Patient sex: F
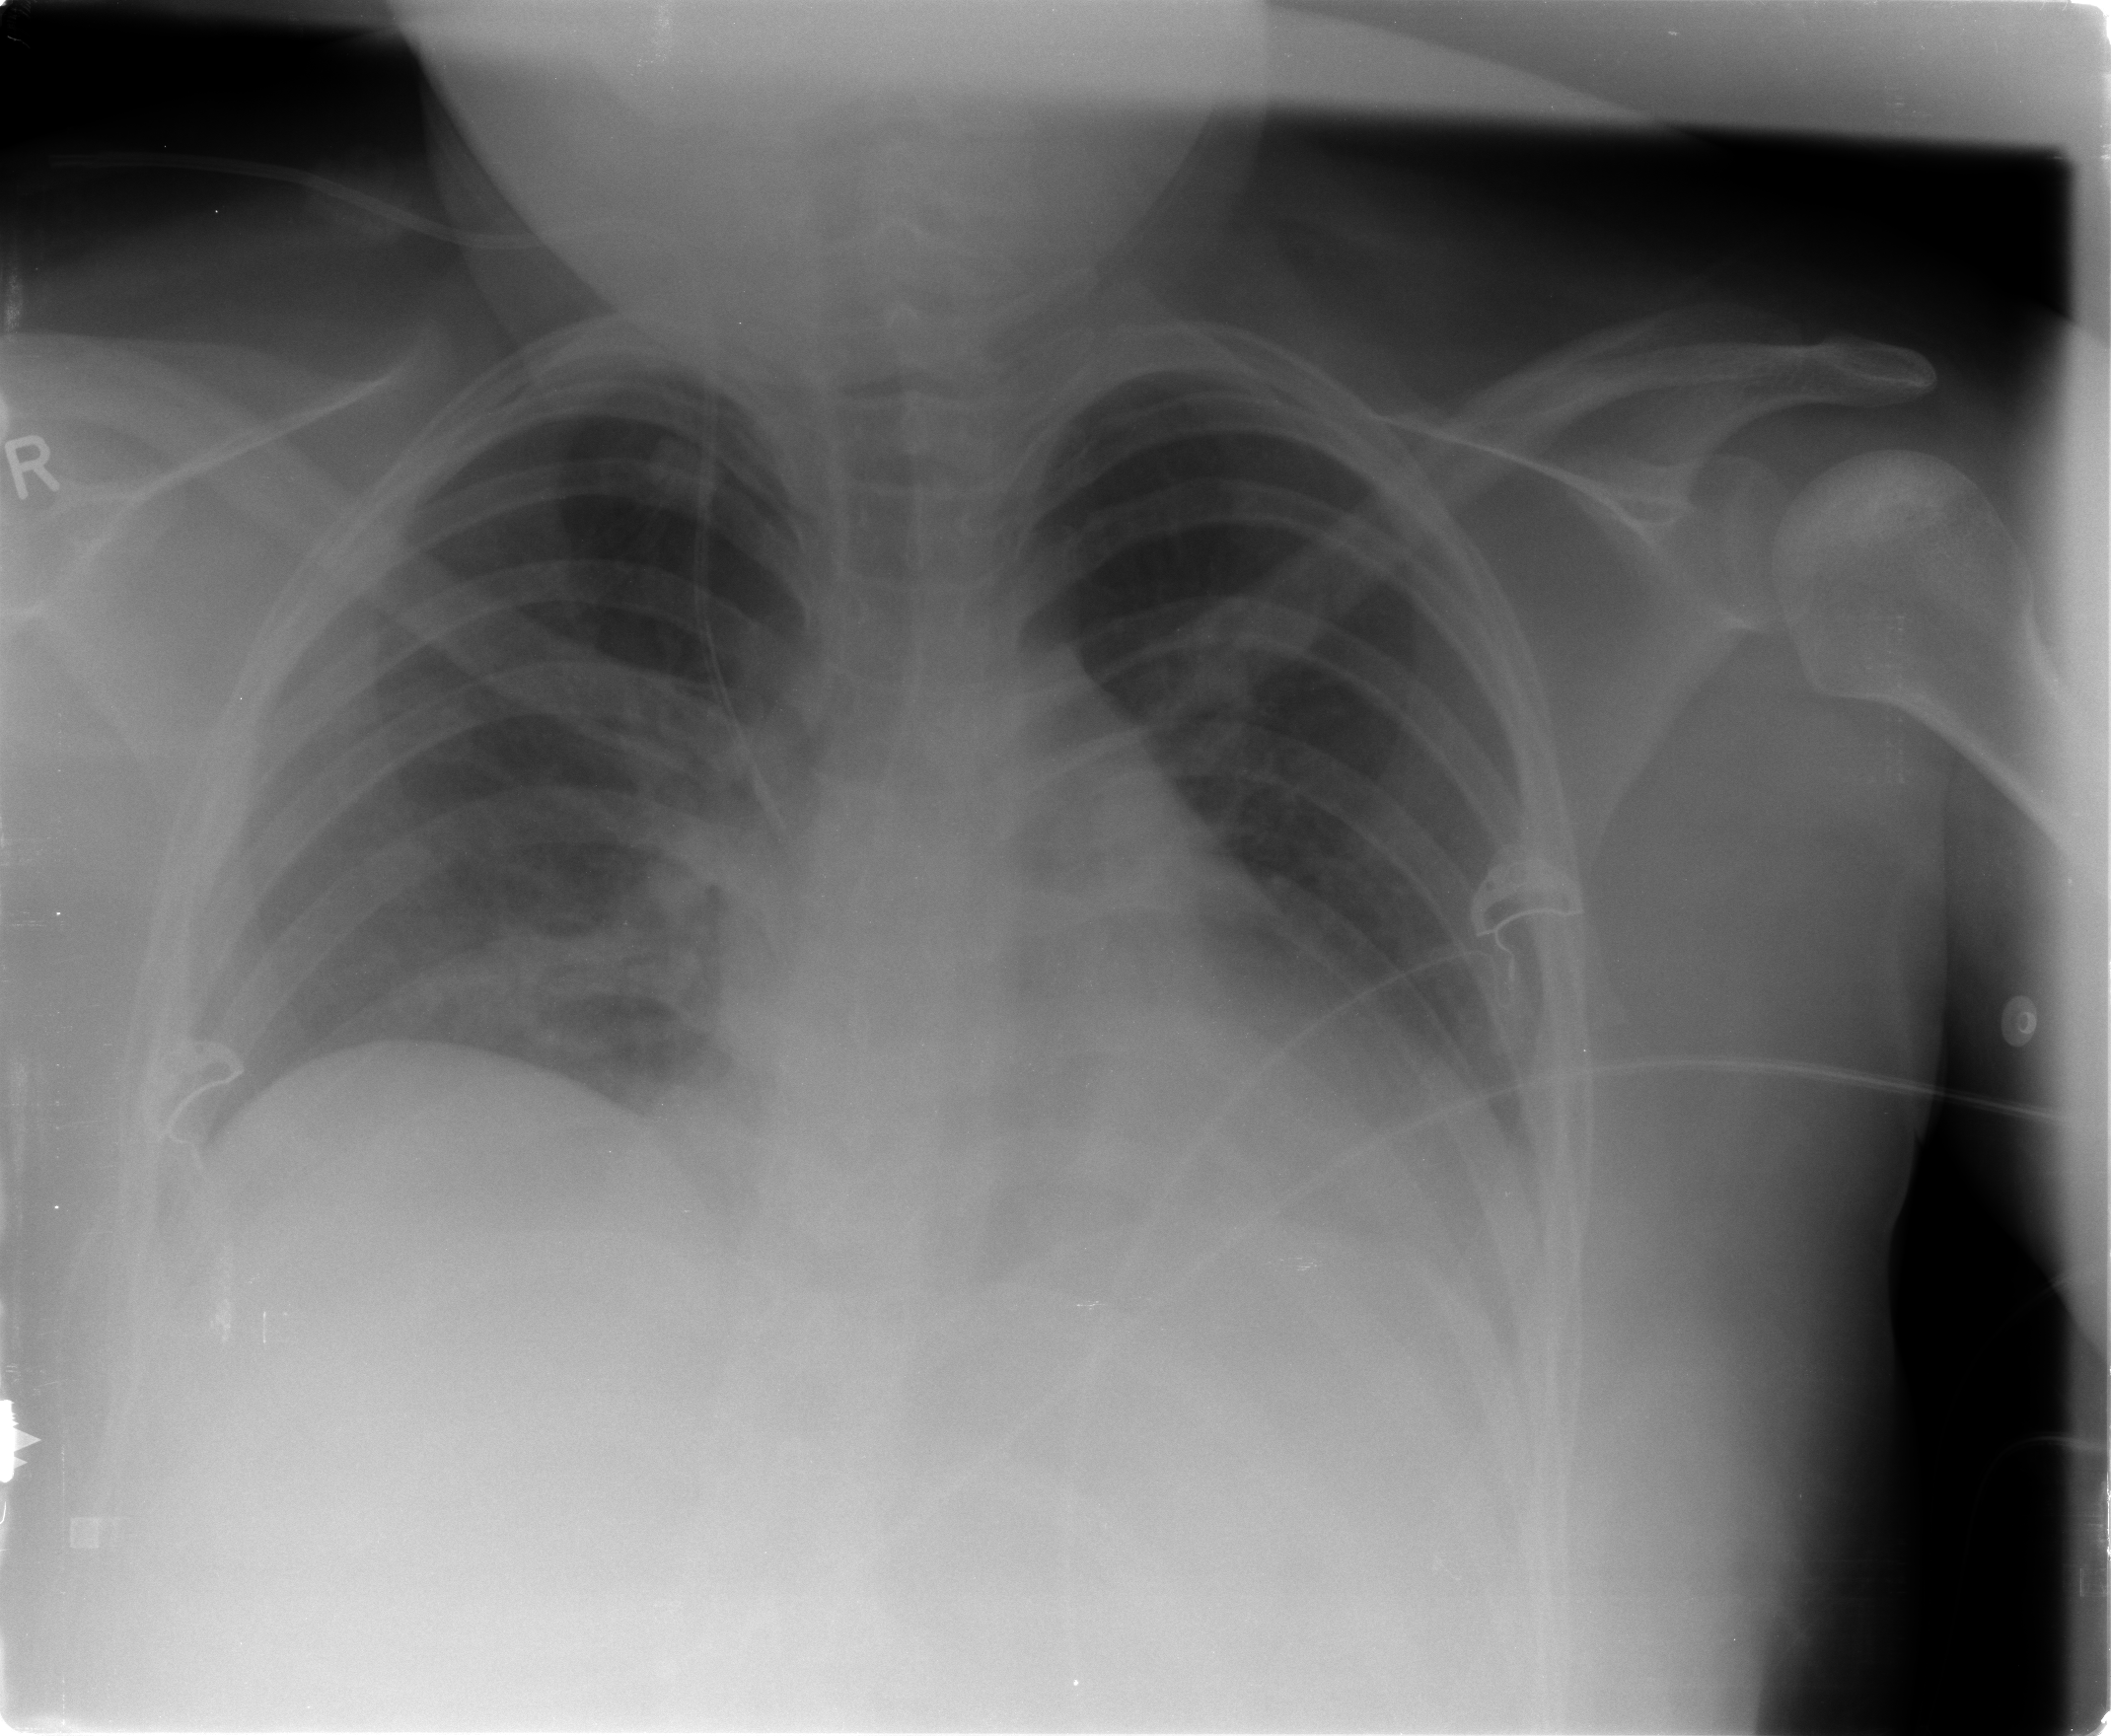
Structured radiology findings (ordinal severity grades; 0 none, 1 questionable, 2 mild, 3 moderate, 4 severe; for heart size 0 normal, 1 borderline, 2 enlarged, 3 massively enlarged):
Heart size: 1
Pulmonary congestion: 2
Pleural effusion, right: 0
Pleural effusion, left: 0
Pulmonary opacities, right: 0
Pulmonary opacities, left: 0
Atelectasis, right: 2
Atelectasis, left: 0